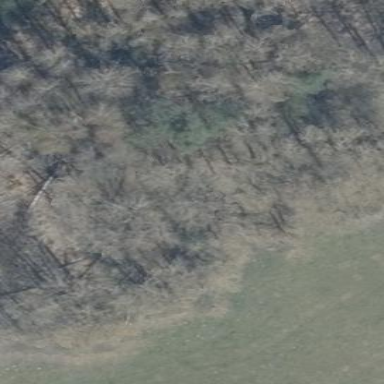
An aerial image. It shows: Forest with broadleaved trees that are deciduous.